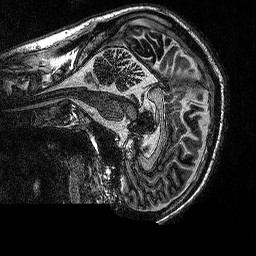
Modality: MP2RAGE
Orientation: sagittal
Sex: male
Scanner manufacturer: siemens
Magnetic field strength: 3 T
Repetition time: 5 s
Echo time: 0.00292 s